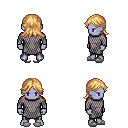
a pixel art fantasy rpg character, male body template, dark elf, purple skin, chain mail, teal pants, light blonde loose hair, white slippers, four views (front, back, left, right), 2x2 character sprite sheet, small pixel art, hard edges, no anti-aliasing